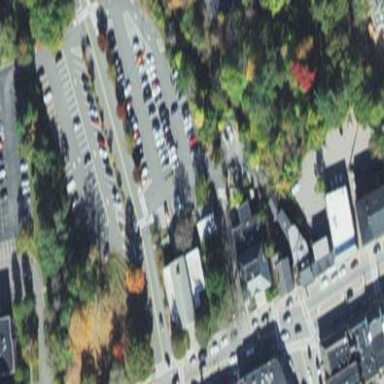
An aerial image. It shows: Parking available on the street side with parallel orientation.